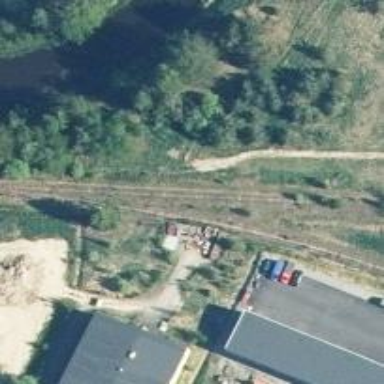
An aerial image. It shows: Railway spur service.